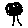
Label: tree